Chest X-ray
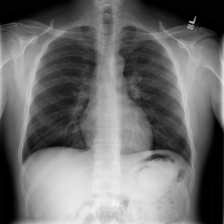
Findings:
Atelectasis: negative
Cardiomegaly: negative
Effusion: negative
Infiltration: negative
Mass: negative
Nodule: negative
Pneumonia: negative
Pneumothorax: negative
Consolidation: negative
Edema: negative
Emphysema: negative
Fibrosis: negative
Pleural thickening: negative
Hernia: negative